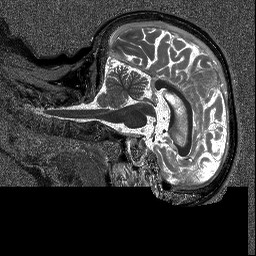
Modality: T1map
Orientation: sagittal
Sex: female